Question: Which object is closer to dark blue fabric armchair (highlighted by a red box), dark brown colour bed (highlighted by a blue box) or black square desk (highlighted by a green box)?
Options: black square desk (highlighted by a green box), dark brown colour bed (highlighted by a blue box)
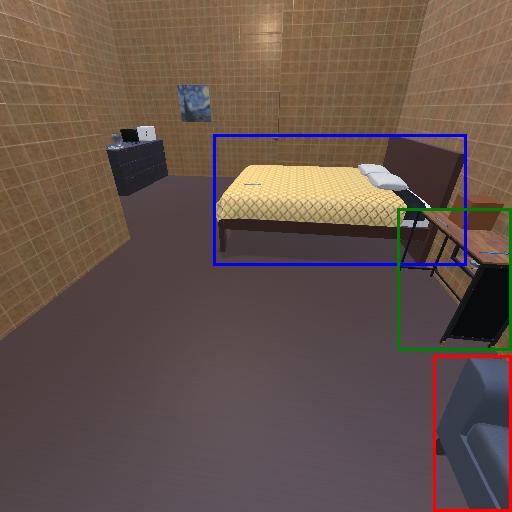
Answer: black square desk (highlighted by a green box)